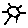
Label: sun